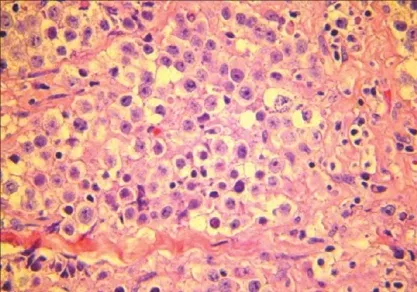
Lobules of large tumor cells, note the very prominent nucleoli and mature lymphocytes. (Hematoxylin and Eosin, x400).
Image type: pathology (h&e)